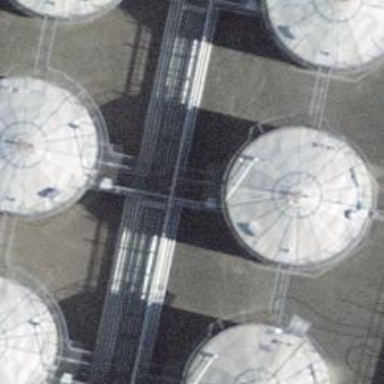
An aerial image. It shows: Storage tank which is man-made.